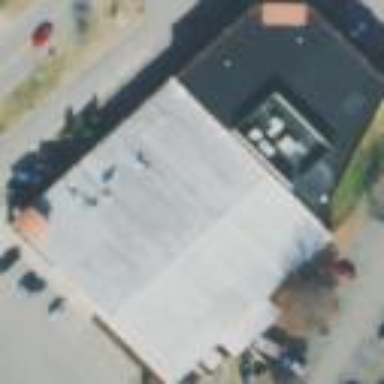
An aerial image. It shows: Building housing bowling alley.